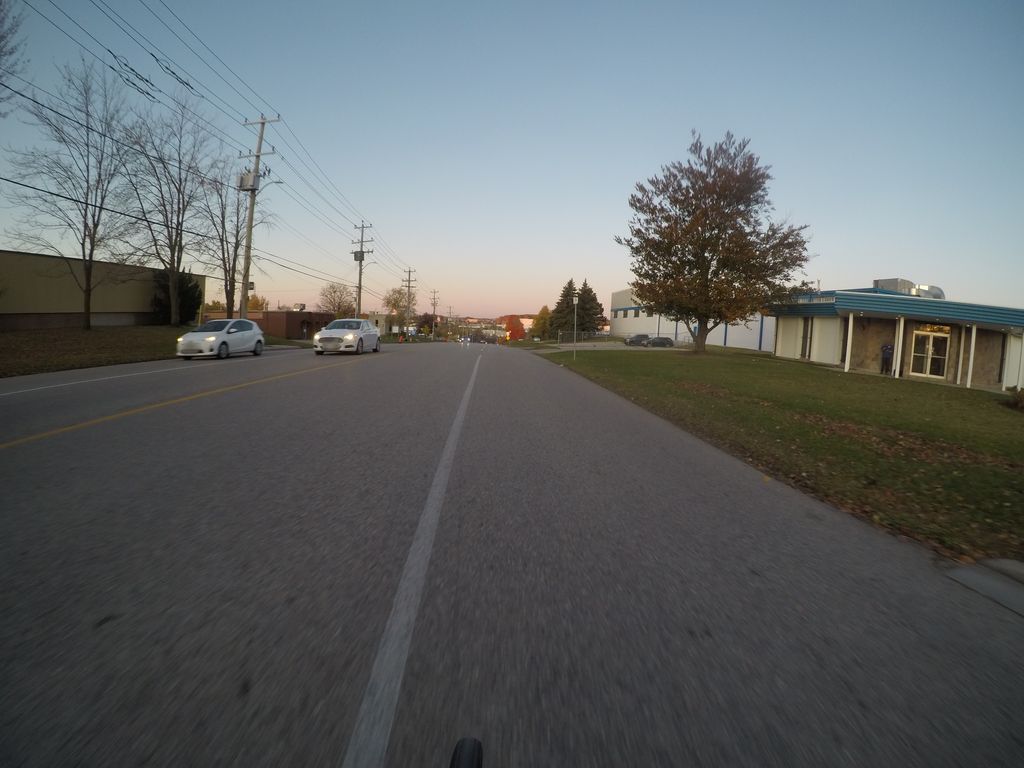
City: kitchener-waterloo